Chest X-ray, AP view. Patient: 65 years old, sex F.
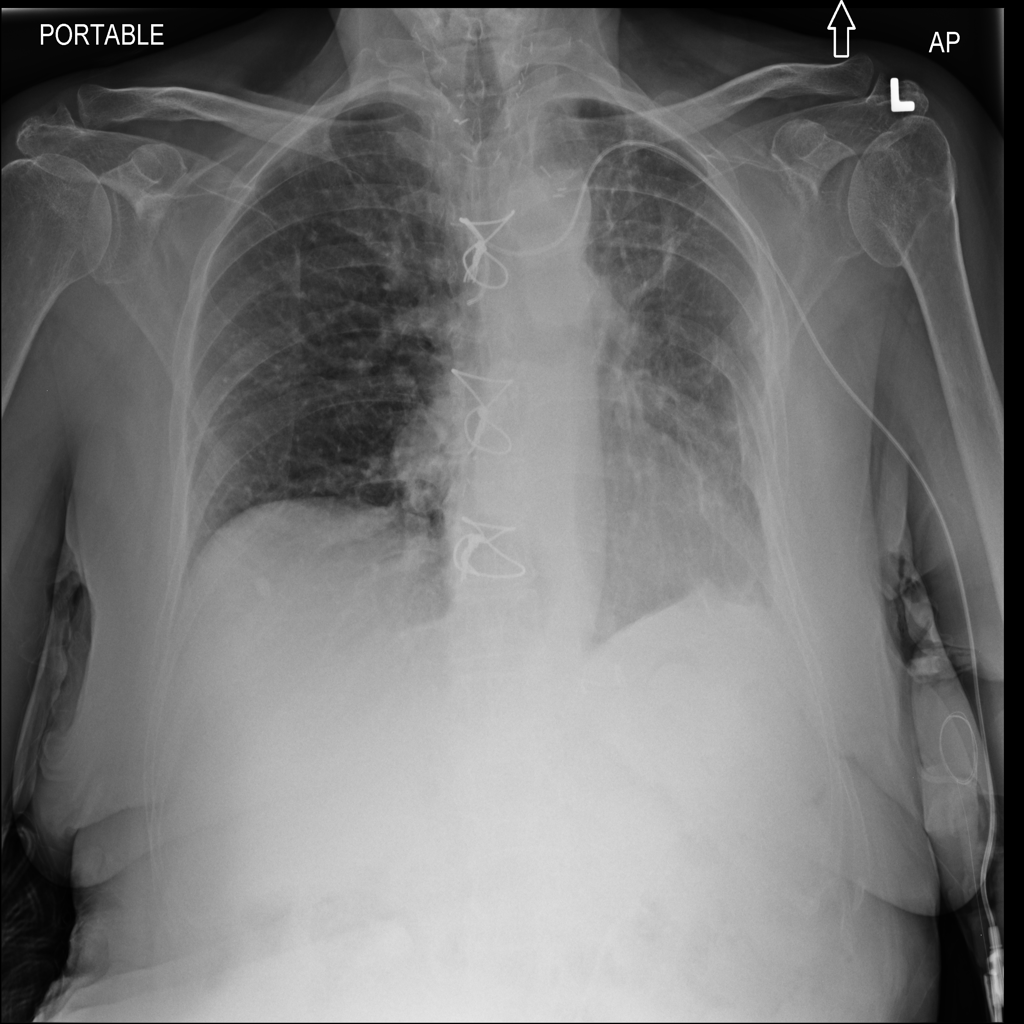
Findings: Mass, Nodule